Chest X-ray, PA view. Patient: 32 years old, sex M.
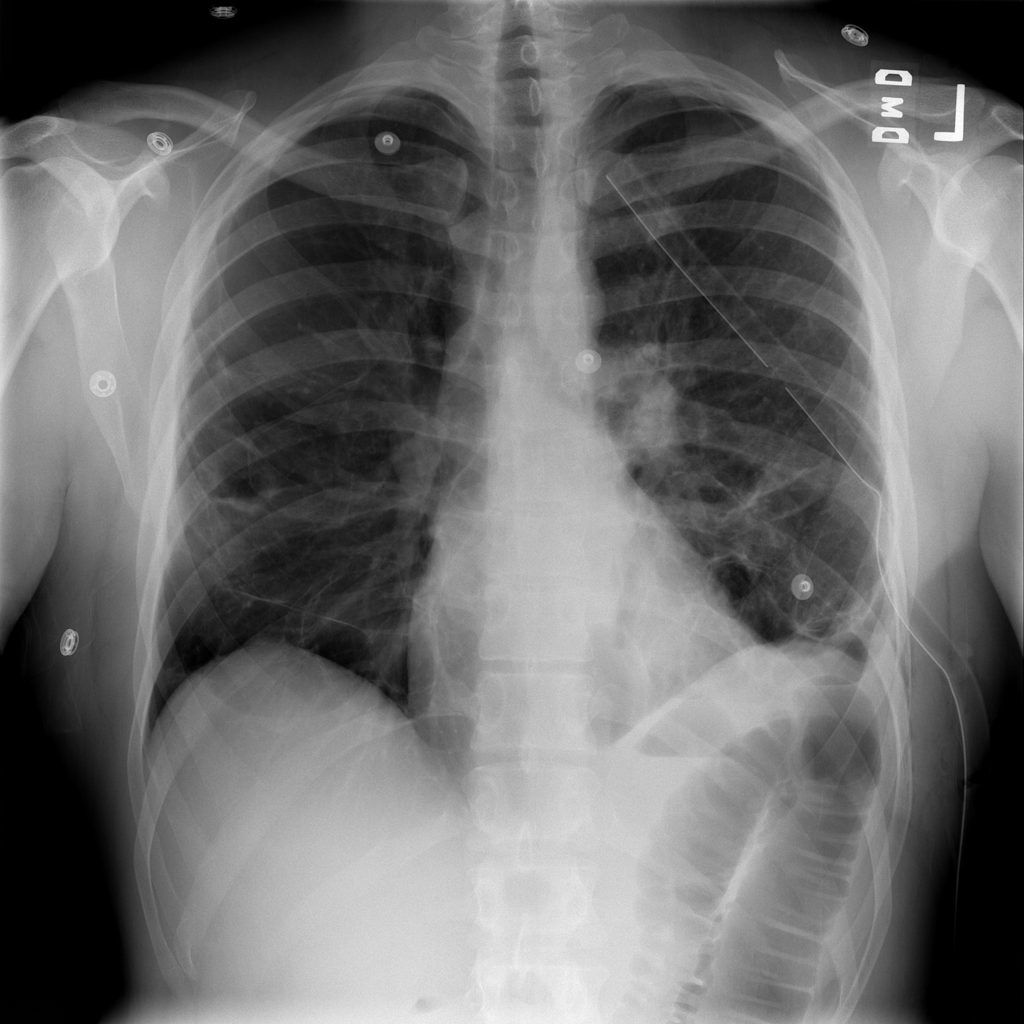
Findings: Atelectasis